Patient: sex F, age 27
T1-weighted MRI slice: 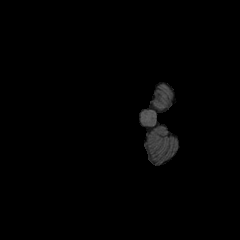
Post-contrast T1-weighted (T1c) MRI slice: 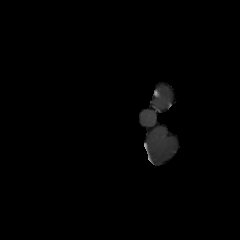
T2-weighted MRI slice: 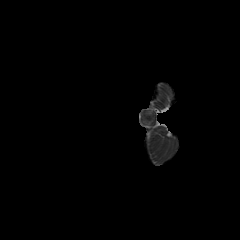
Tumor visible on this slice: no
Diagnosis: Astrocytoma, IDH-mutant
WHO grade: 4